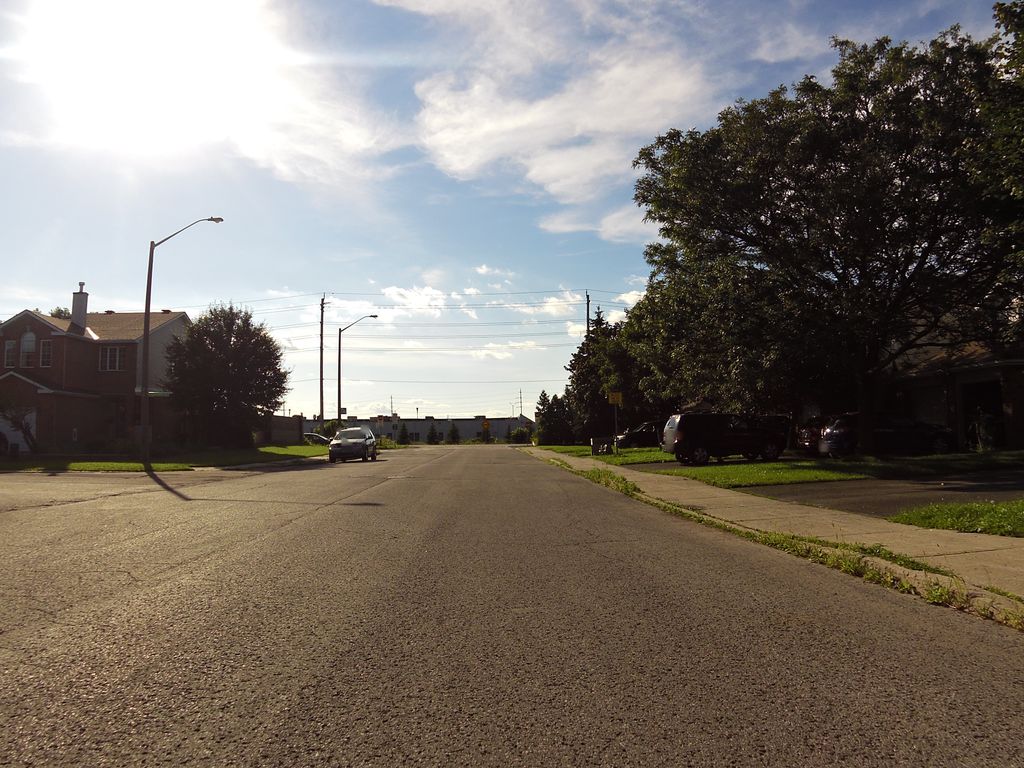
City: ottawa-gatineau